Question: I've updated this question to better reflect the situation, when I first posted it I neglected to provide adequate information. Hopefully the following will be sufficient...
> Note: I don't commit my 'bundle' folder to GitHub. If you wish to see what plugins I use then refer to this snippet: <URL>
---
I have a bug in my Vim editor related to the CtrlP plugin. I get an error when searching for a file that doesn't happen all the time (in that, not all patterns I enter cause this error). So it would seem only certain patterns cause the error to appear.
The error is:
'''
cgetexpr bm#location_list().
E21: Cannot make changes, 'modifable' is off
'''
An example pattern that does reproduce the bug is searching for the file "ni_council_map.js".
My Vim and Shell configuration files can be seen here: <URL>
Below is a screen shot of the bug happening...

I've spent a couple of days (on and off) looking at this and haven't been able to nail down where it's coming from. Any ideas on what the cause of the problem is and how I can fix it would be appreciated.
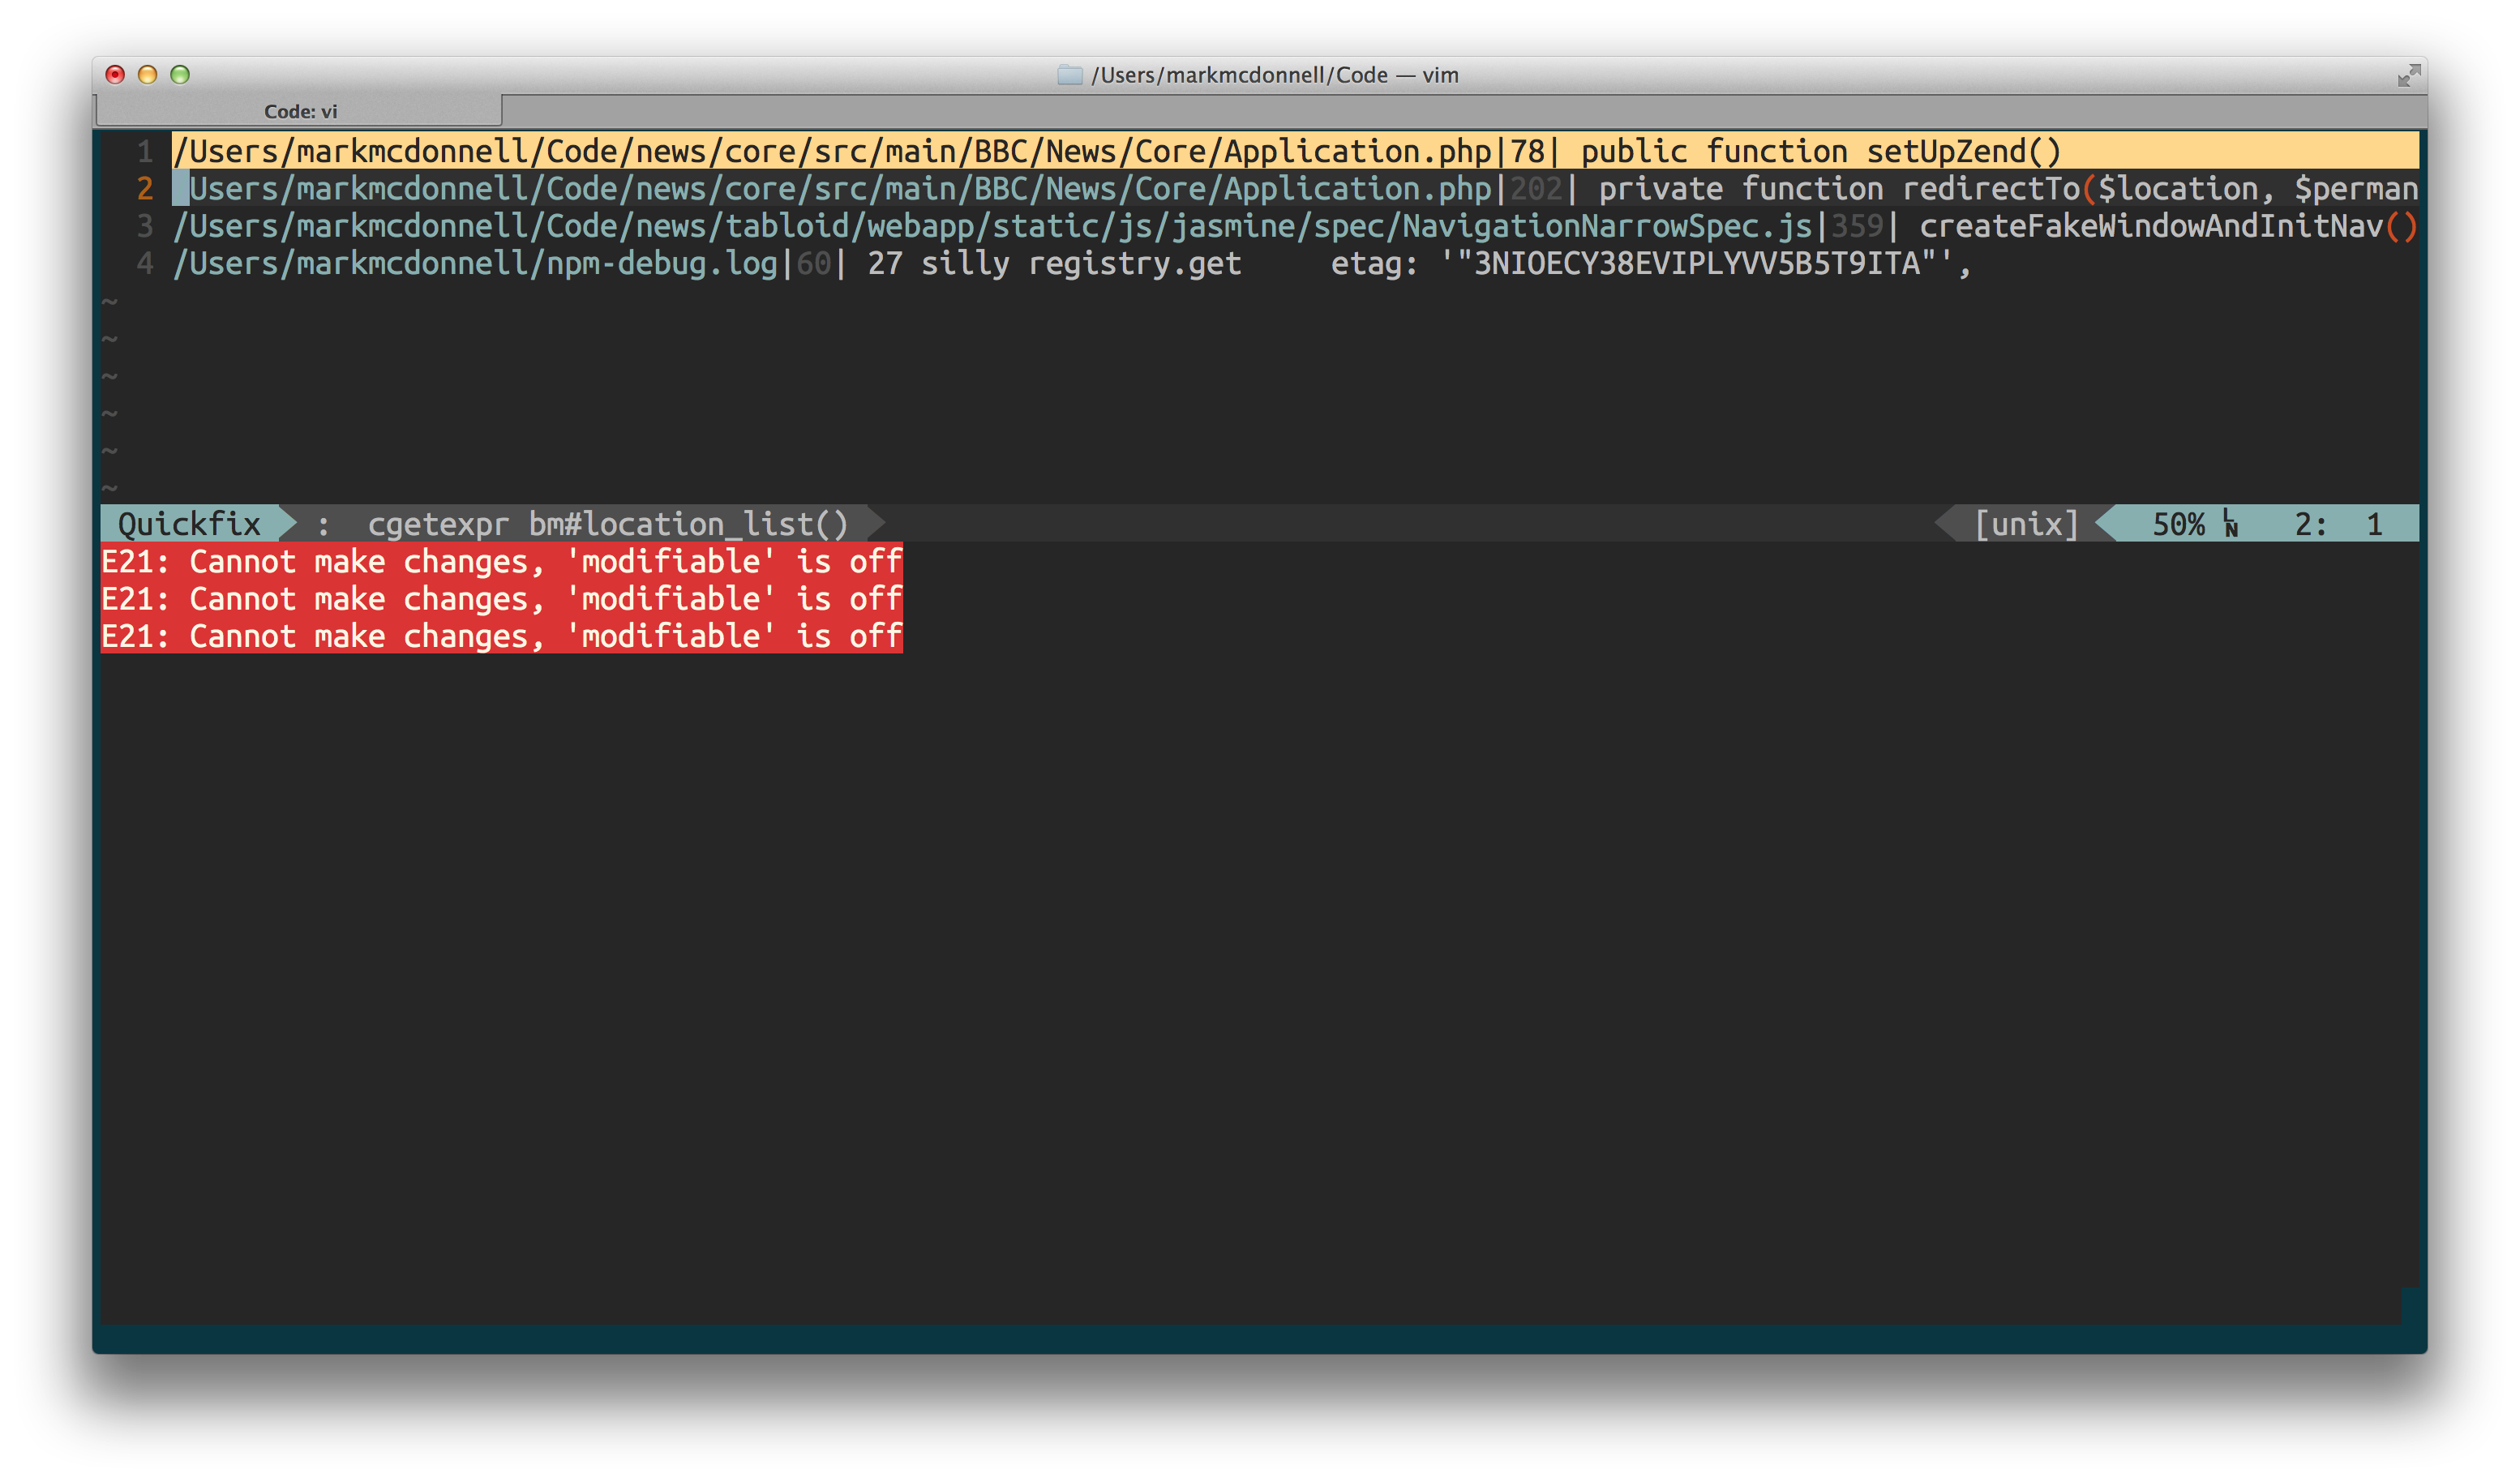
Answer: OK, so the answer to this question is as follows...
- - 'ma'- 'ni_council_map.js''ma'- 'p.js'- 'E21'
To fix the issue I either remap 'ma' to '<leader>ma' or (more likely) I use CtrlP's built-in feature that handles pasting: '<Ctrl-\>' which lets you select where to paste from (in this case option 'c' which is the clipboard option).
It's rare I have this issue with other plugins but it's good to know why it happens and how to resolve it.